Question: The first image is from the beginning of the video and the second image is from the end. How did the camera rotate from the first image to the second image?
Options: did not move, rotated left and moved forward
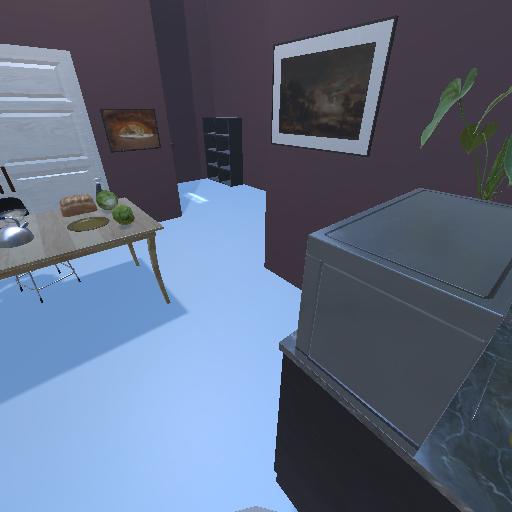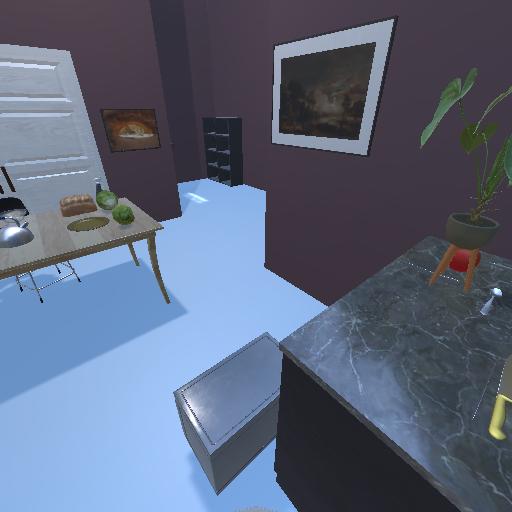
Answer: did not move